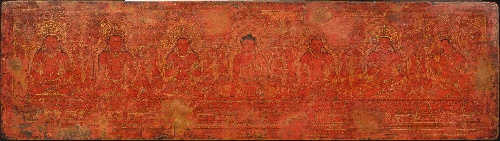
Date: ca. 15th century
Object type: Manuscript cover
Classification: Paintings
Medium: Wood with red pigment, gold, and ink
Culture: Tibet
Dimensions: H. 7 3/4 in. (19.7 cm); W. 27 1/2 in. (69.9 cm); D. 1 1/8 in. (2.9 cm)
Department: Asian Art
Credit line: Gift of Jeffrey B. Soref, 1983
Accession year: 1983
Repository: Metropolitan Museum of Art, New York, NY
Tags: Buddhism|Buddha|Maitreya|Shakyamuni